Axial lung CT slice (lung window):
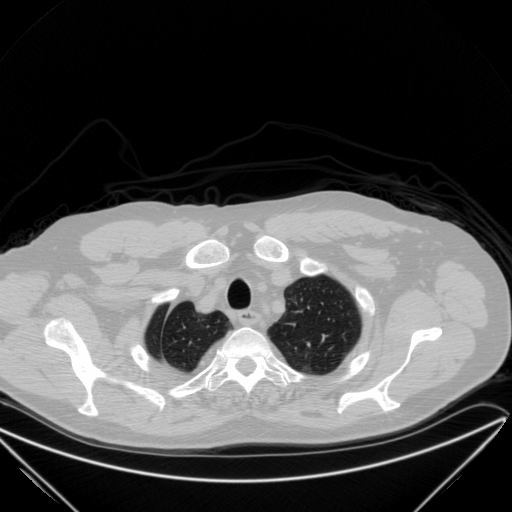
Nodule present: no